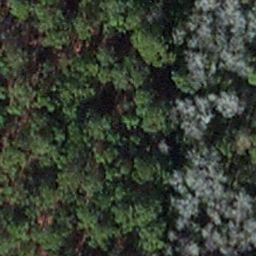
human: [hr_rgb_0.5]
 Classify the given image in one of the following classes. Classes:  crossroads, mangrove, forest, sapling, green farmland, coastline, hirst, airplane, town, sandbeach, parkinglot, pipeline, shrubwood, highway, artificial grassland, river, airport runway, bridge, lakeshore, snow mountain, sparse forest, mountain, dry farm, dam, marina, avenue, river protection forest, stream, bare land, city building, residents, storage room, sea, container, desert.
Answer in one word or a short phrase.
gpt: sapling